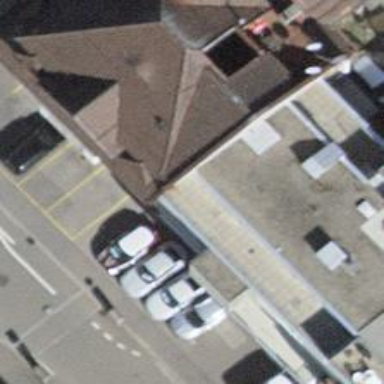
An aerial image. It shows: Car repair shop located in building.